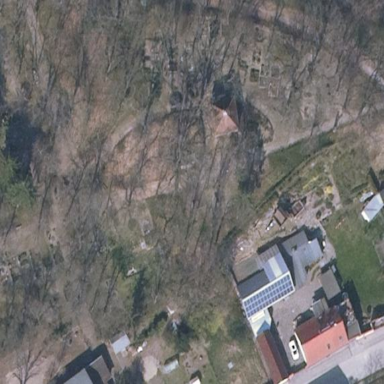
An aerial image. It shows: Cemetery.